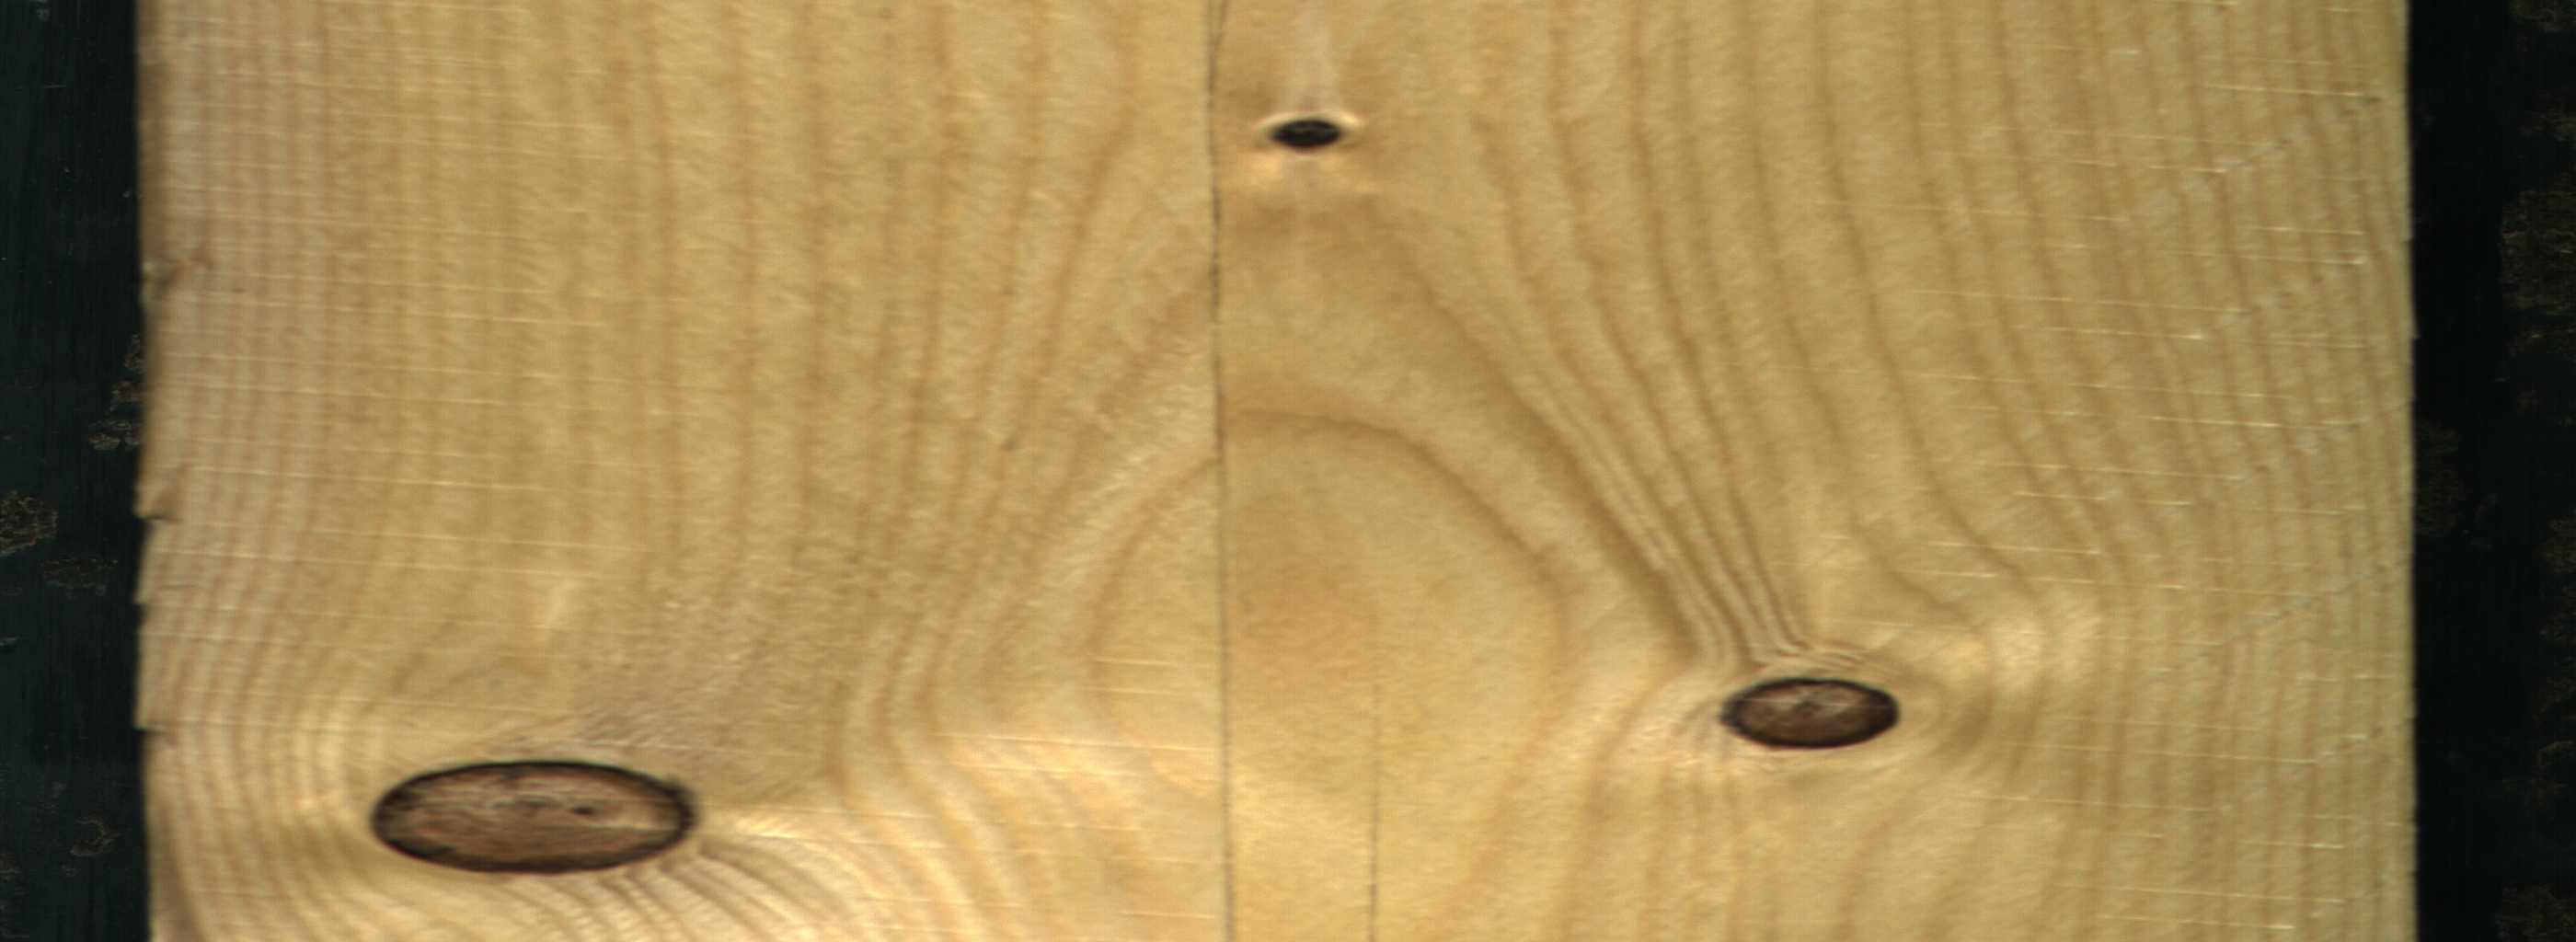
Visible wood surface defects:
Crack
Dead_Knot
Dead_Knot
Dead_Knot